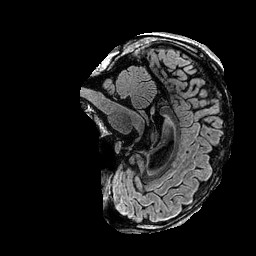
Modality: FLAIR
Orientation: sagittal
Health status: ill
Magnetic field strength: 3 T